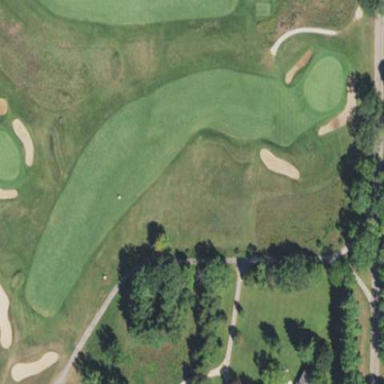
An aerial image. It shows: Area with grass used as rough in golf course.